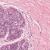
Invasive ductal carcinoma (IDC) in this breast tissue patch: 0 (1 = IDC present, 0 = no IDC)